Field crop: tomato
Growth stage: 1
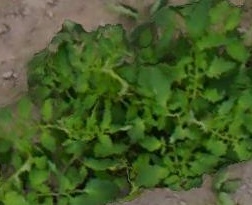
Species: tomato